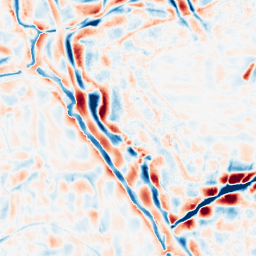
Category: wavelet
Decomposition family: wavelet_biorthogonal
Decomposition parameters: wavelet: bior4.4
level: 4
Upsampling method: bilinear
Upsampling parameters: scale: 4
Upsampling scale: 4